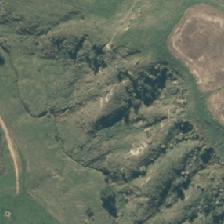
Land cover: grose_broom